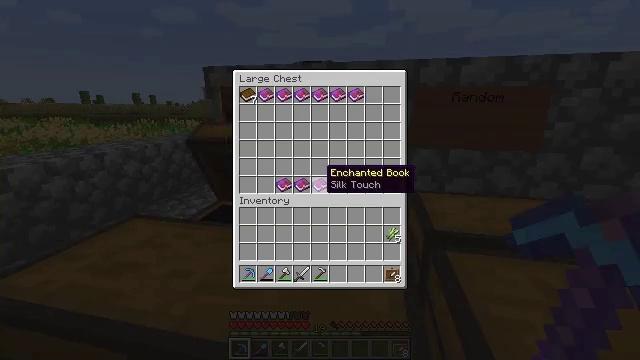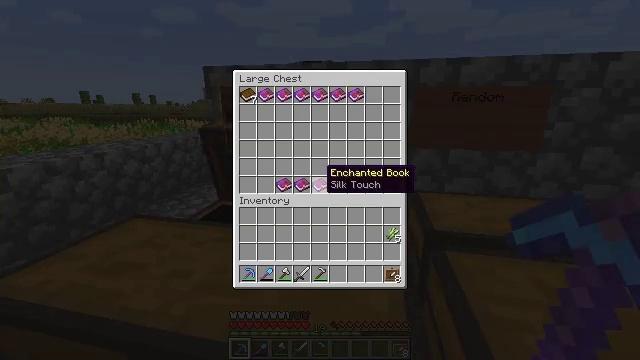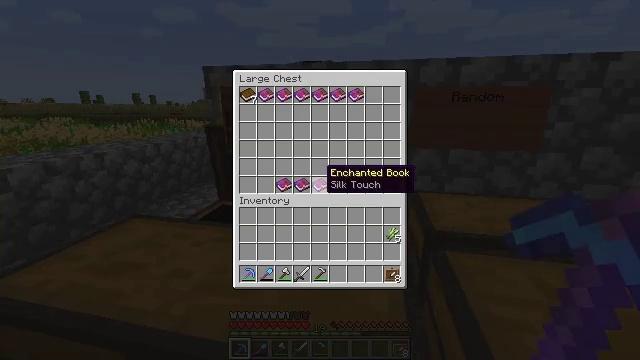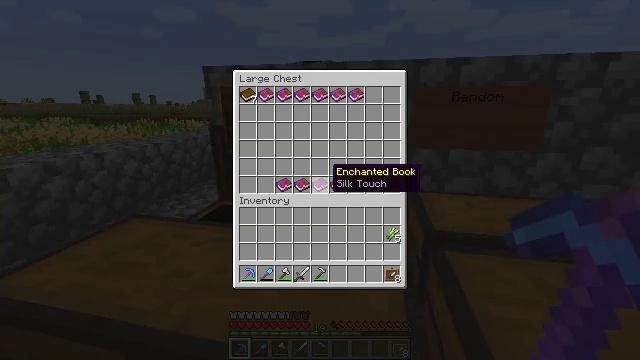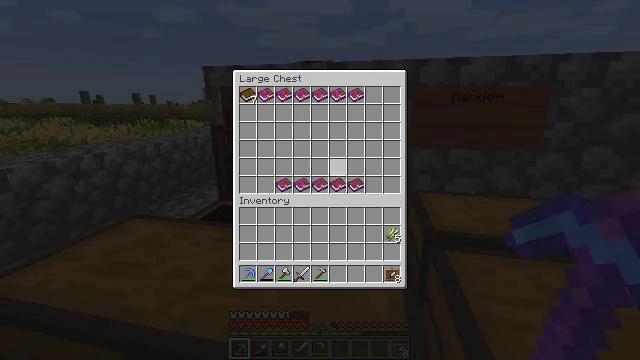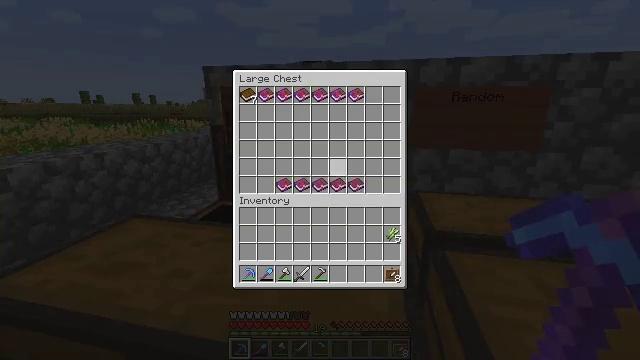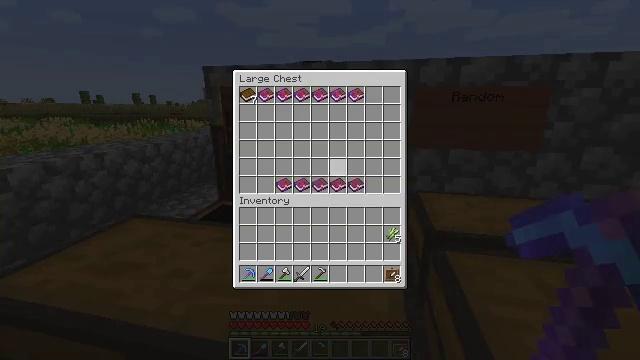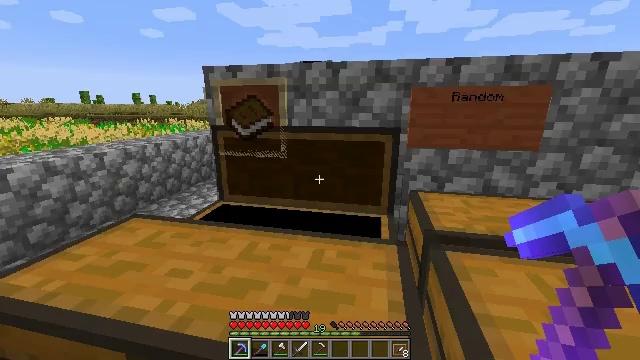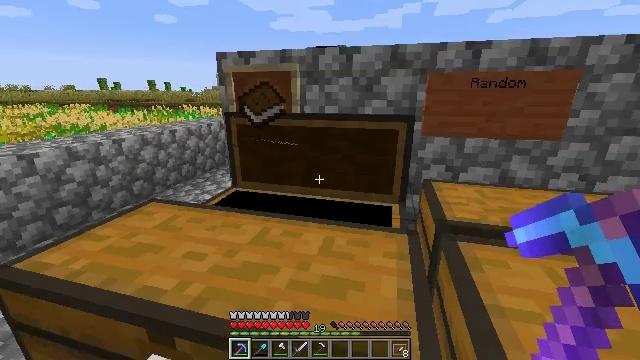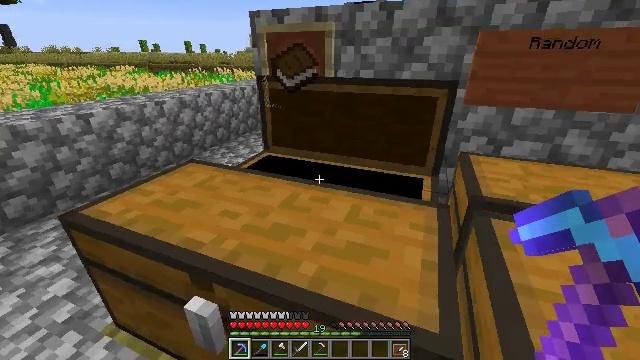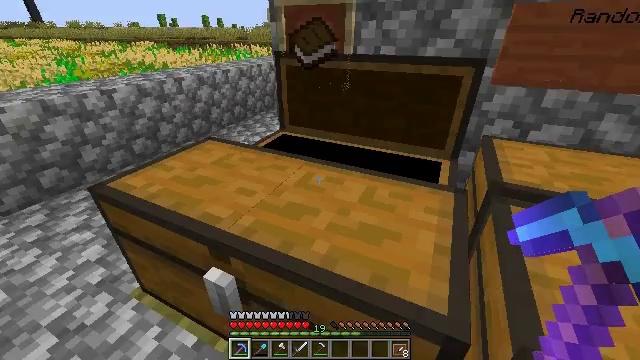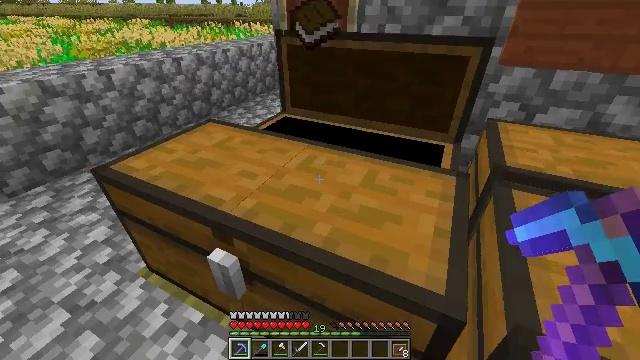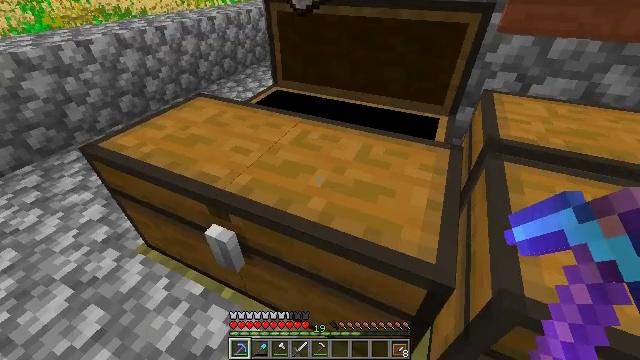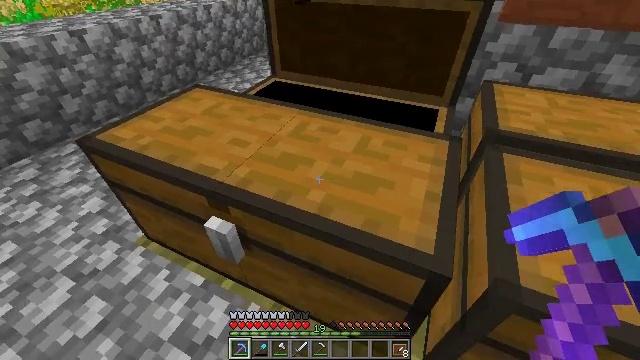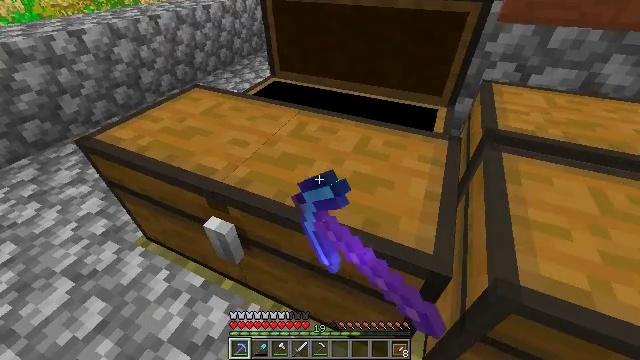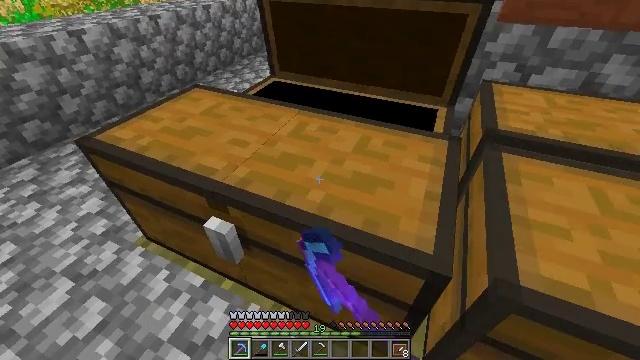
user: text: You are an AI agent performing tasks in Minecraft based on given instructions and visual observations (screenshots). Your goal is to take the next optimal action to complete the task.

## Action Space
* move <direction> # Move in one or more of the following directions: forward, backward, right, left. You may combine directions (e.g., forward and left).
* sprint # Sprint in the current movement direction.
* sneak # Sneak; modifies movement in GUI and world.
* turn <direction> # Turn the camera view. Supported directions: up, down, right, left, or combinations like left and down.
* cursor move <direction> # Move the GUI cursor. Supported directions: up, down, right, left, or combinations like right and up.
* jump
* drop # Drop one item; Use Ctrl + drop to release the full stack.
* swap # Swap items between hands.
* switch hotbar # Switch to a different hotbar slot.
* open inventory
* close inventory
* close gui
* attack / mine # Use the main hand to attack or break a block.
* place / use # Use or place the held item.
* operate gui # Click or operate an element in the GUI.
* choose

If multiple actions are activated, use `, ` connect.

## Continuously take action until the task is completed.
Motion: motion action
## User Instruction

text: Mine the acacia wall sign from the wall.
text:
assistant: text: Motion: no_op
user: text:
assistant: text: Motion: no_op
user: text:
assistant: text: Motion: no_op
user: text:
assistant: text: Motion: cursor move right
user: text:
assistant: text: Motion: cursor move right
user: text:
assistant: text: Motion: no_op
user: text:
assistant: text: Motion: no_op
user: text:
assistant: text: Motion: turn left and down
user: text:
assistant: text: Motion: turn left and down
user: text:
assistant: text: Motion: turn left and down
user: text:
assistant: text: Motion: turn down
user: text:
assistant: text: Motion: turn right and down
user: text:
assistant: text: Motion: turn down, use / place
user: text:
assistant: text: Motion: use / place
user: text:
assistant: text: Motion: use / place
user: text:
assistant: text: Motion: use / place
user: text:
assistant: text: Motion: no_op
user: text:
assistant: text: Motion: no_op
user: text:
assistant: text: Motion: no_op
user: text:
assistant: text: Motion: no_op
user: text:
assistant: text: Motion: cursor move up
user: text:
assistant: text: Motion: no_op
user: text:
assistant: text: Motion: no_op
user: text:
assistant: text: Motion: no_op
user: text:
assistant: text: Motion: no_op
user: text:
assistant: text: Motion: no_op
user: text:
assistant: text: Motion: cursor move right
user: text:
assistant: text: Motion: cursor move right
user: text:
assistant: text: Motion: cursor move right
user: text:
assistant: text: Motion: cursor move right